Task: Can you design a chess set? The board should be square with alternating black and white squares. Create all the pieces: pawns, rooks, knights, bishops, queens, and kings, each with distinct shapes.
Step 3477:
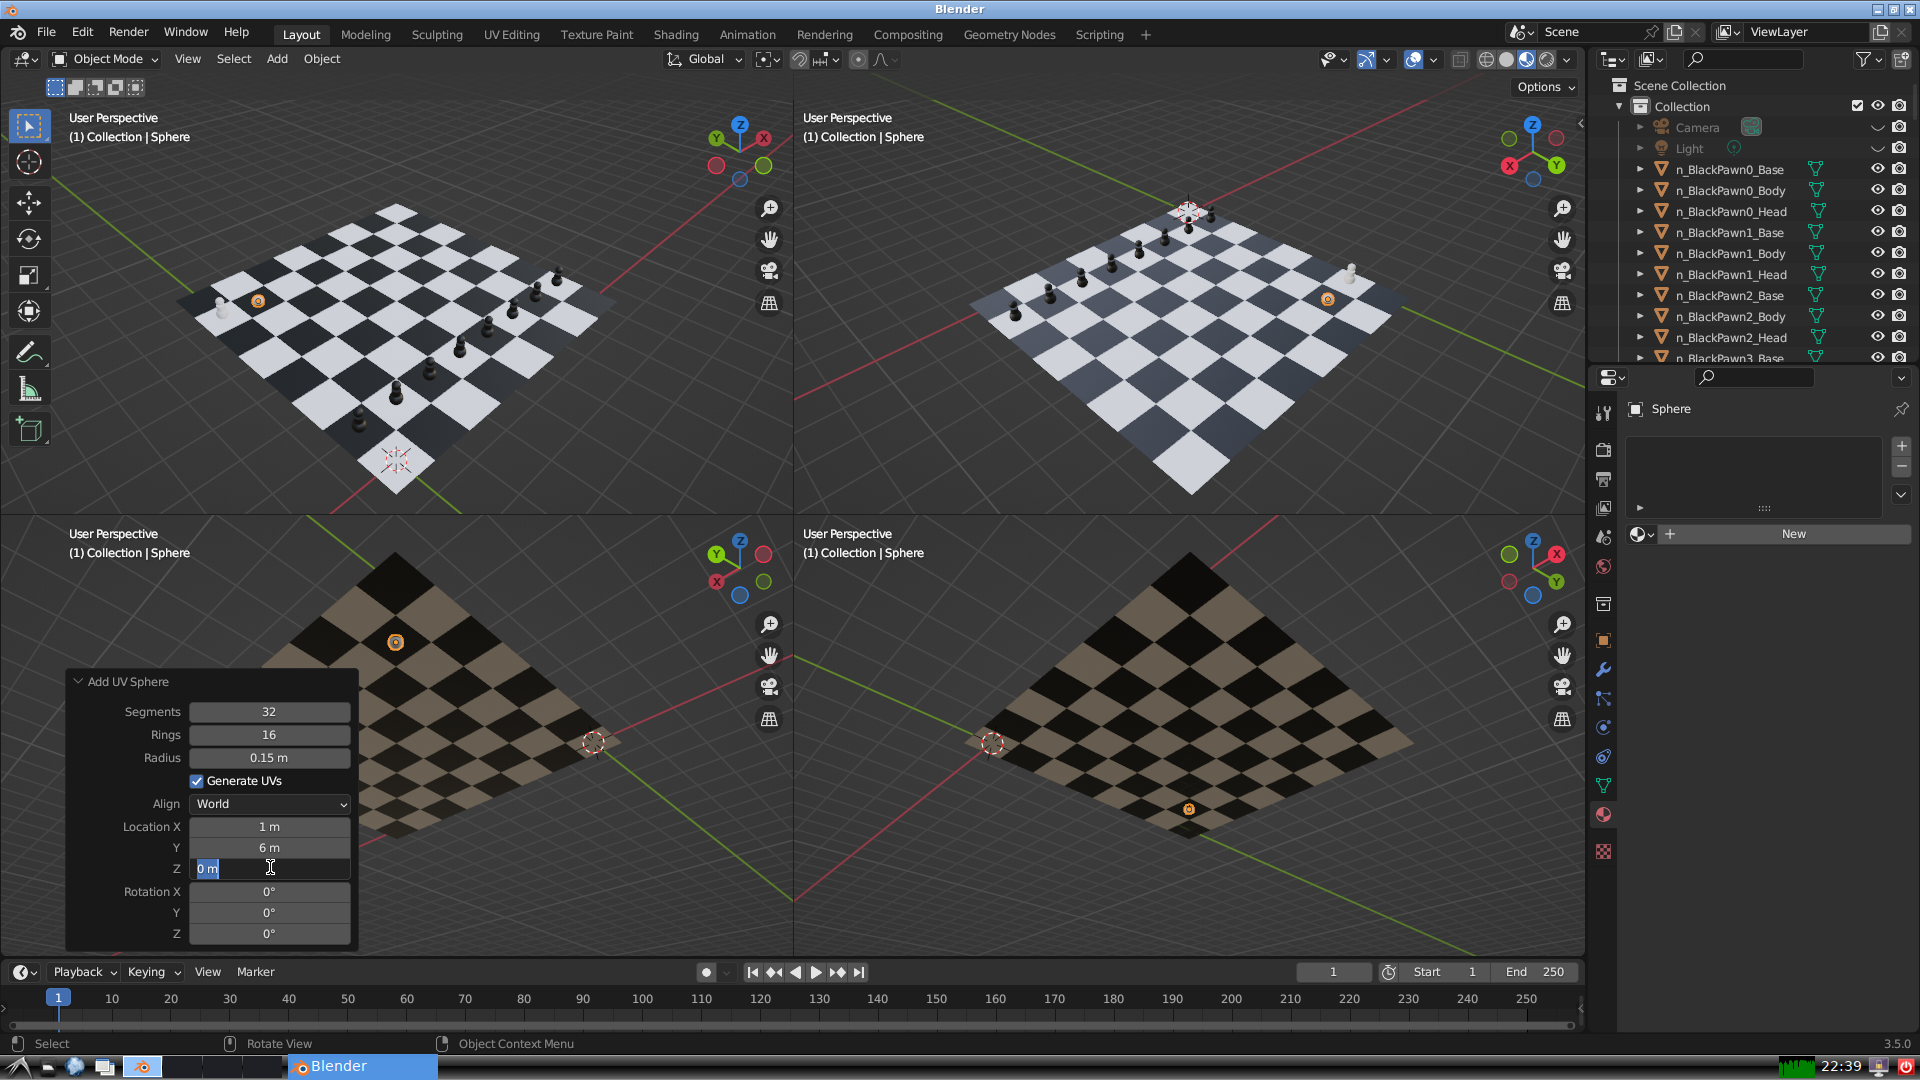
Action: input_text: 0.15